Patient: sex F, age 59
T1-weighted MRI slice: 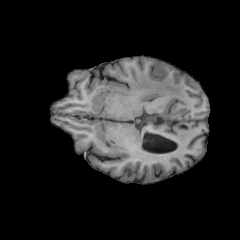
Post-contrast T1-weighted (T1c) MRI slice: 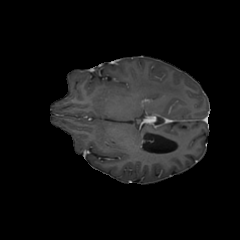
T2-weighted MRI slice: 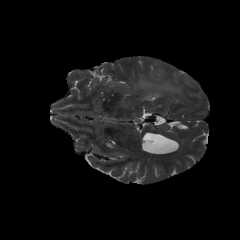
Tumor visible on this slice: yes
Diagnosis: Glioblastoma, IDH-wildtype
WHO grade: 4